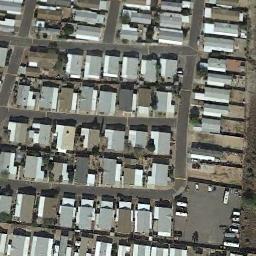
Label: residential